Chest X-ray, AP view. Patient: 66 years old, sex M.
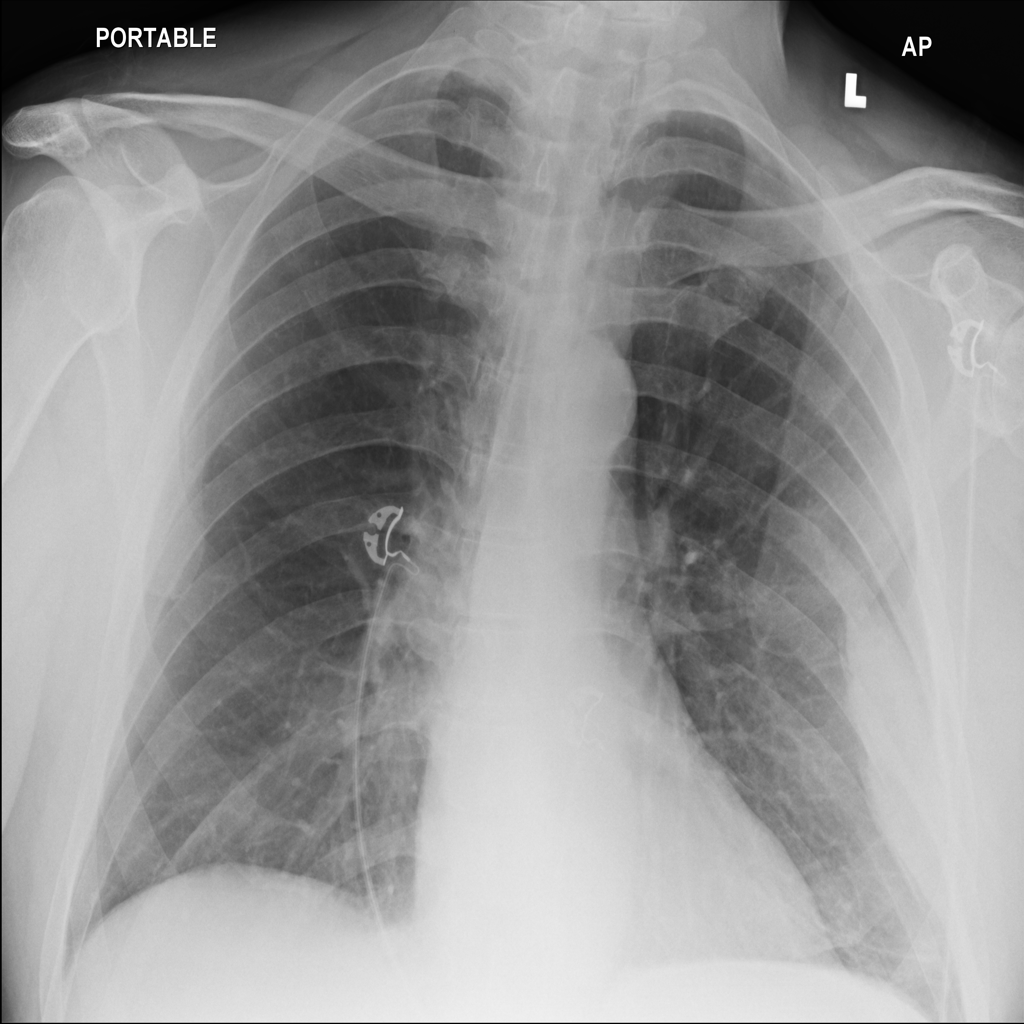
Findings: Consolidation, Infiltration, Mass